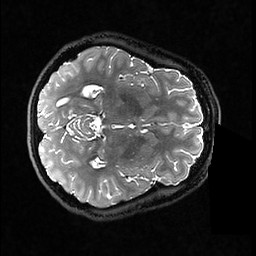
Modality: T2w
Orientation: axial
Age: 29
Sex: female
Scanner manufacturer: ge
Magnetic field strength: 3 T
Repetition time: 3.202 s
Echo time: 0.06609 s